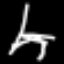
Label: chair